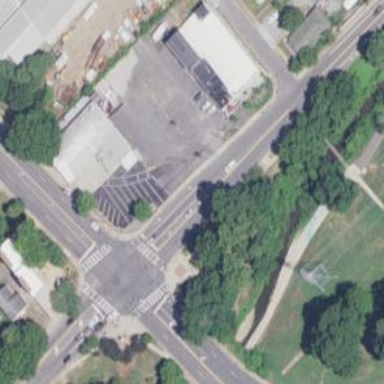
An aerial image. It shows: Marked road crossing.